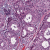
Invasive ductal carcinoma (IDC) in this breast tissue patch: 0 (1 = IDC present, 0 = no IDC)